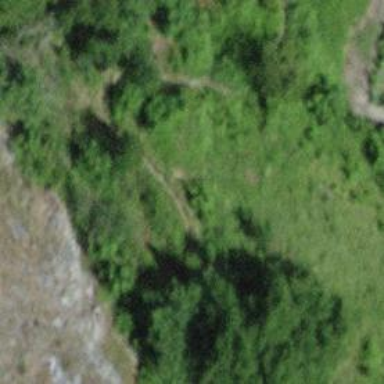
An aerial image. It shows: Path covered with grass.